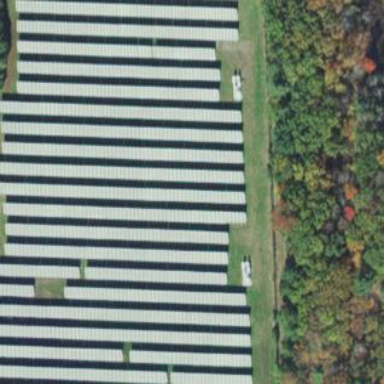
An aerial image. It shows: Solar photovoltaic power plant enclosed by fence. It generates electricity.